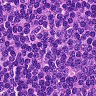
Metastatic tissue present: no